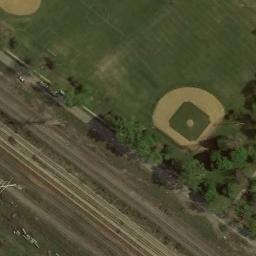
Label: baseball_diamond